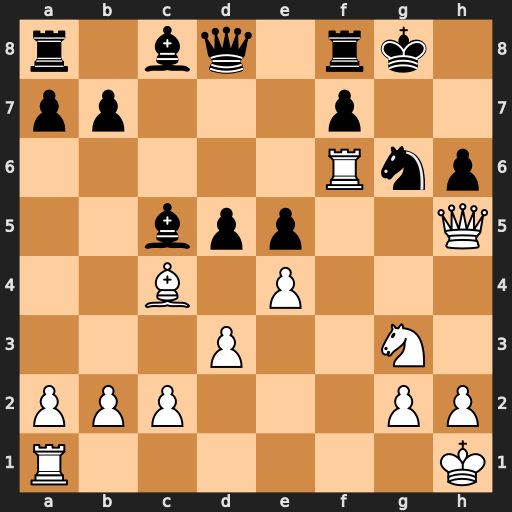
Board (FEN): r1bq1rk1/pp3p2/5Rnp/2bpp2Q/2B1P3/3P2N1/PPP3PP/R6K
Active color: w
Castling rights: -
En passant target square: -
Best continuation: Rxg6+ fxg6 Qxg6+ Kh8 Qxh6+